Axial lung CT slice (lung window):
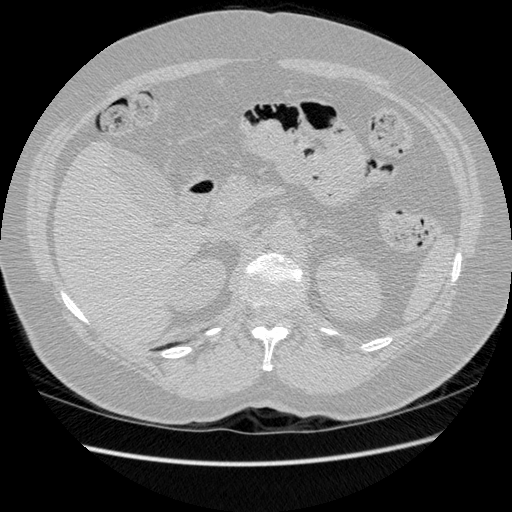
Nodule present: no